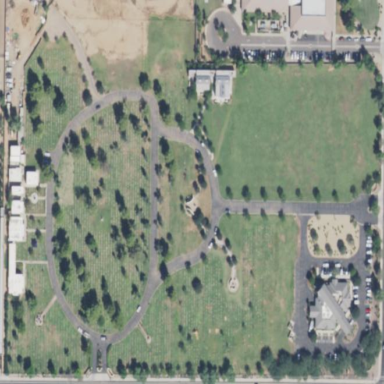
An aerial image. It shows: Cemetery.